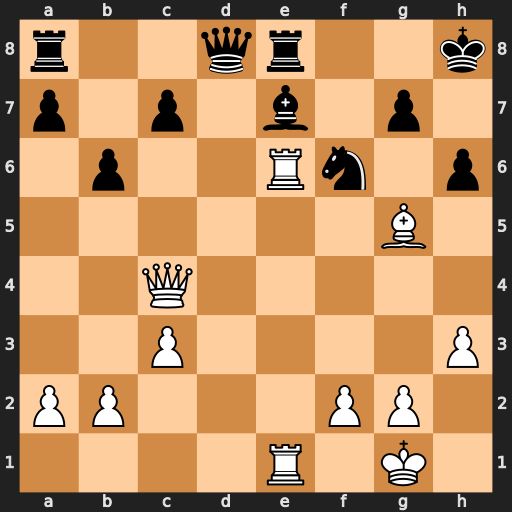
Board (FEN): r2qr2k/p1p1b1p1/1p2Rn1p/6B1/2Q5/2P4P/PP3PP1/4R1K1
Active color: w
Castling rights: -
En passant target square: -
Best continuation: Bxf6 Bxf6 Rxe8+ Qxe8 Rxe8+